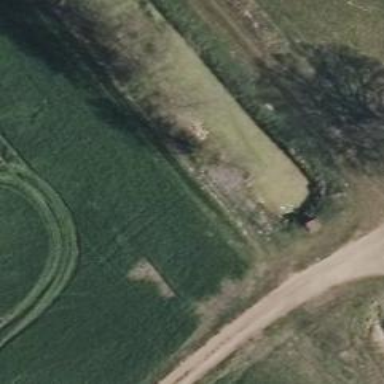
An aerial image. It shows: Culvert tunnel.